Question: I have 3 tables... Records, Teams and Referees in my MS-Access
in the 'Teams' table i have
'''
Team_ID, Team_Name
'''
in the 'Referees' Table i have
'''
Referee_ID and Referee_Name
'''
In 'Records' Table i have
'''
Game_ID, Game_No, Play_Date, Win_Team, Lose_Team, Referee_1, Referee_2
'''
Win_Team and Lose_Team from Records is Foreign Key to Team_ID in Teams Table.
and Referee_1 and Referee_2 is Foreign Key to Referee ID from Referees Table.
My question is that it is possible that i can query the Team_Name of the Records.Win_Team and Records.Lose_Team? also with the Referees...
i try this one,
'''
SELECT distinct Records.Game_No, Records.Play_Date, IIf([Records.W_Team]=[Teams.Team_ID],Teams.Team_Name) AS Expr1, IIf([Records.L_Team]=[Teams.Team_ID],Teams.Team_Name) AS Expr2
FROM Records, Teams
where Records.W_Team = Teams.Team_ID
or Teams.Team_ID = Records.L_Team
group by
Records.Game_No,
Records.Play_Date,
Records.W_Team,
Teams.Team_ID,
Teams.Team_Name,
Records.L_Team
'''
but the output is
do anyone have an idea about my situation? thanks in advance...
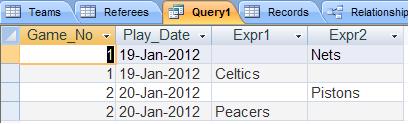
Answer: You need to join the Teams twice. Just imagine that you have two 'Teams' tables: Join one to the winner ID and one to the loser ID:
'''
SELECT Records.Game_No, Records.Play_Date,
Team_Winners.Team_Name, Team_Losers.Team_Name
FROM (Records INNER JOIN Teams AS Team_Winners
ON Records.Win_Team = Team_Winners.Team_ID)
INNER JOIN Teams AS Team_Losers
ON Records.Lose_Team = Team_Losers.Team_ID
'''
The same is true for the referees, you also need to join them twice (this is left as an exercise ;-)).